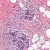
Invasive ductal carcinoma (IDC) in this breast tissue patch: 0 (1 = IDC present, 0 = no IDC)